Question: for some reason, my xml column in the SQL database is showing squares as the nodes. I'm not sure where this is.
the XML is well formed. It is an object serialized from .NET.
any help would be great.
Sample from the Column:

The XML that is saved looks like this:
'''
<Details>
<Attribute Type="o">1000</Attribute>
<Attribute Type="f">1000</Attribute>
<Attribute Type="f">2000</Attribute>
</Details>
'''
The .NET code that serializes the object is:
'''
this.Serialize(typeof(Details))
'''
I am removing the following line from the XML string:
'''
<?xml version="1.0" encoding="utf-16"?>
'''
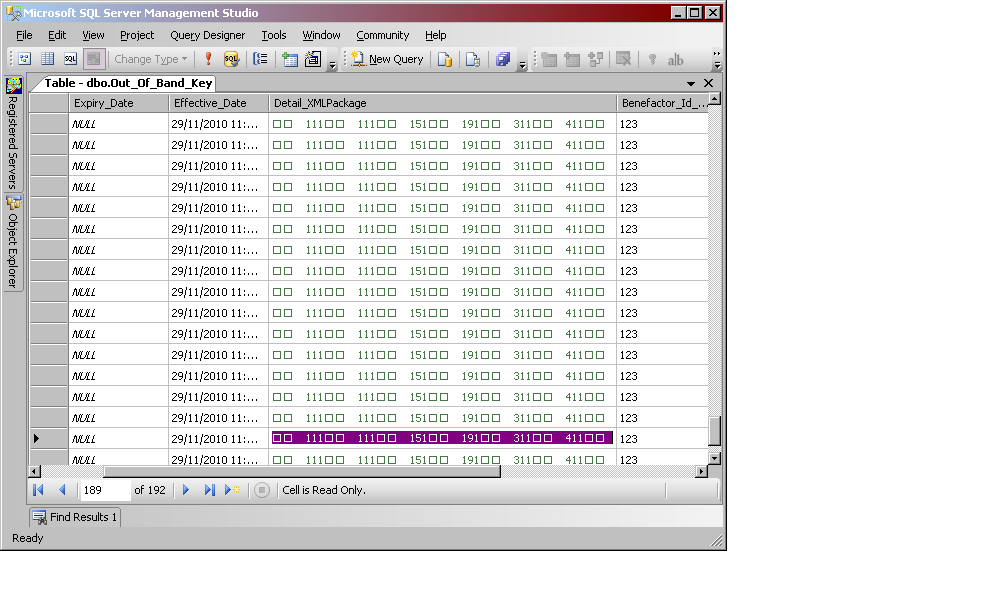
Answer: What is the table definition? And also the
code you use in .Net, including the serializer type and the SQL parameters types used. Is the 'Detail_XML_Package' column of type 'XML', or is it some 'VARCHAR' column?
That data looks like a bad encoding, like if the XML serializer is saving an Unicode stream and the column is ASCII.